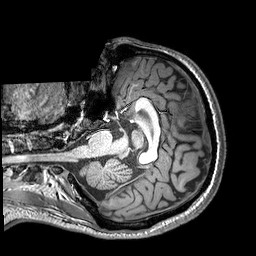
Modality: T1w
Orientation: axial
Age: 20
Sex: male
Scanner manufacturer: philips
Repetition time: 0.008909 s
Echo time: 0.0046 s